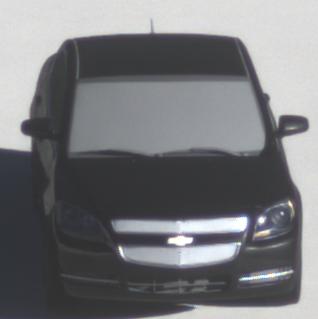
Make: Chevrolet
Model: Malibu 2.4
Detailed model: Malibu
Model produced from: 2012/07
Model produced until: 2014/08
Doors: 4
Color: black
Road condition: dry road
Daytime: sunrise or sunset
Contrast: medium contrast